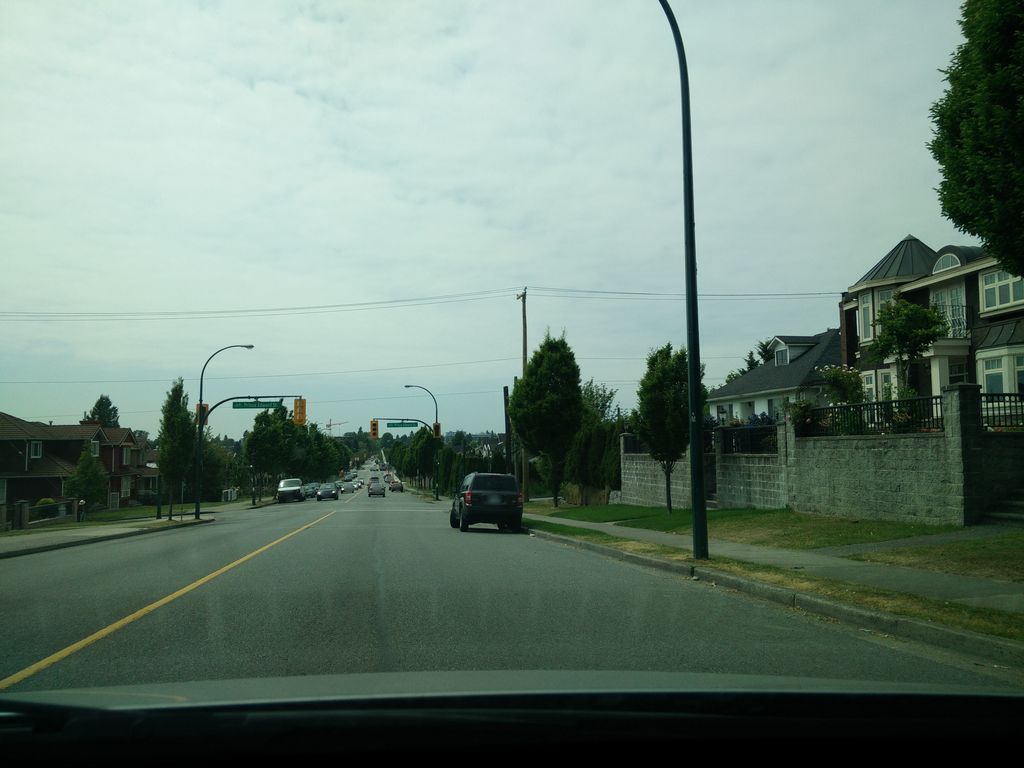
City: vancouver